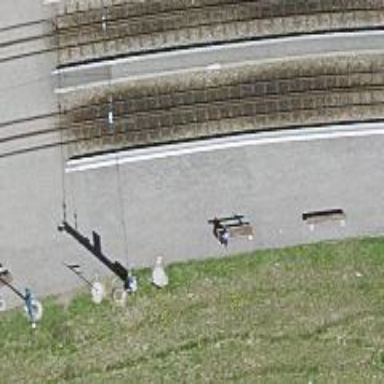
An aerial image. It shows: Brown bench.